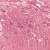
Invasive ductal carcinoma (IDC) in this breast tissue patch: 0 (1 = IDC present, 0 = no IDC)